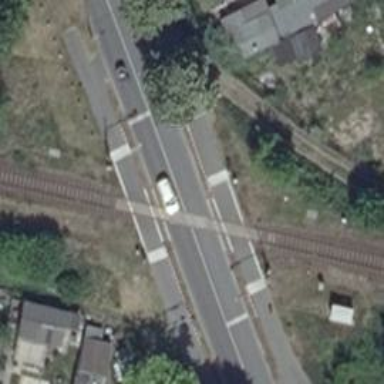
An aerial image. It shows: Railway level crossing.